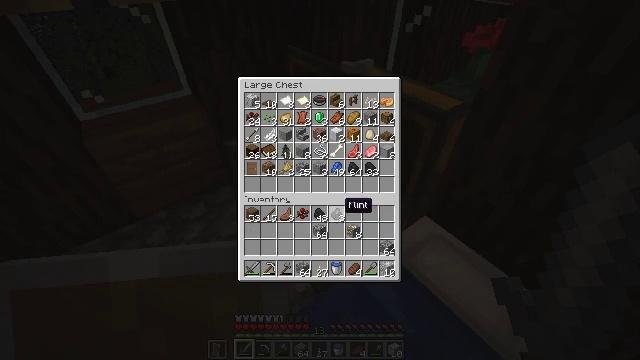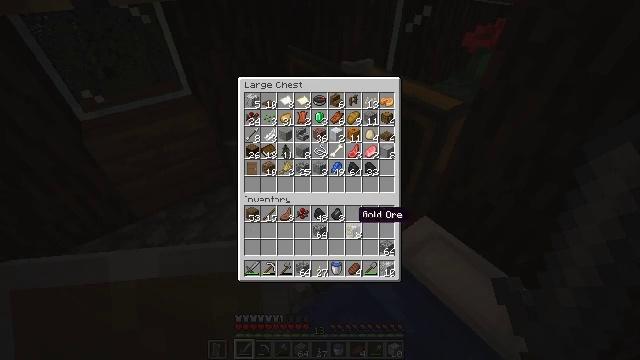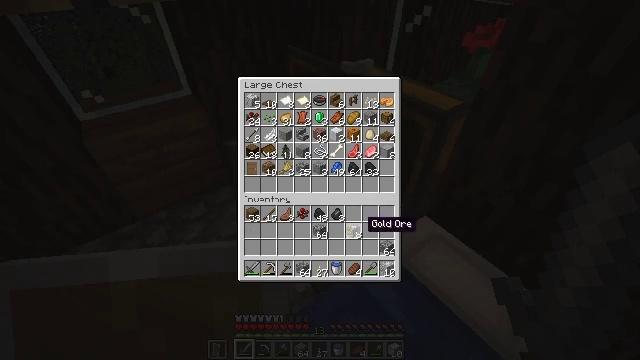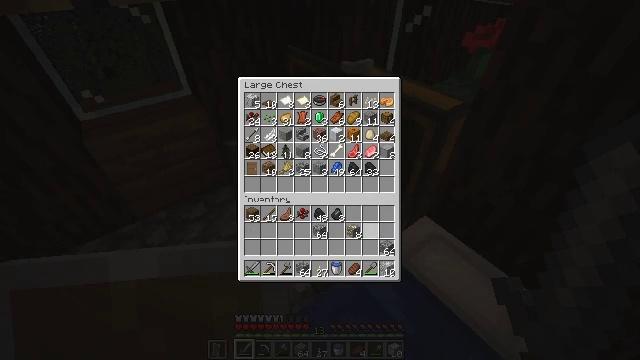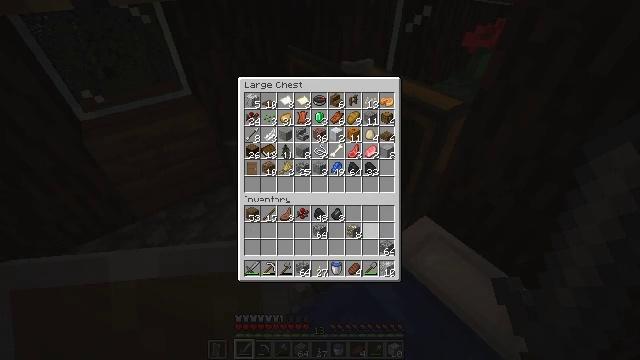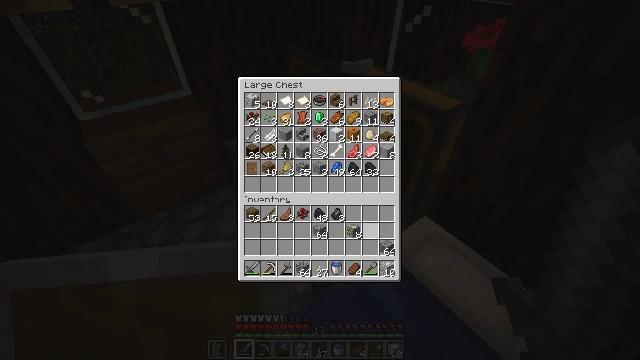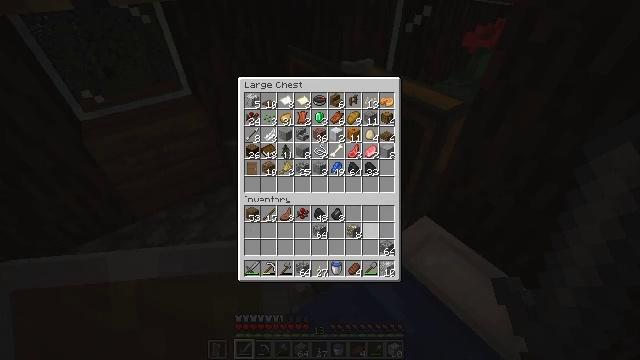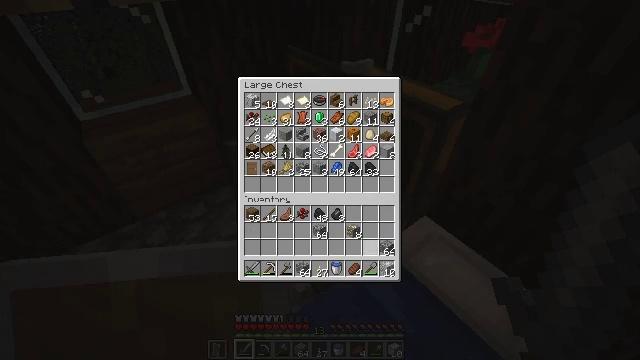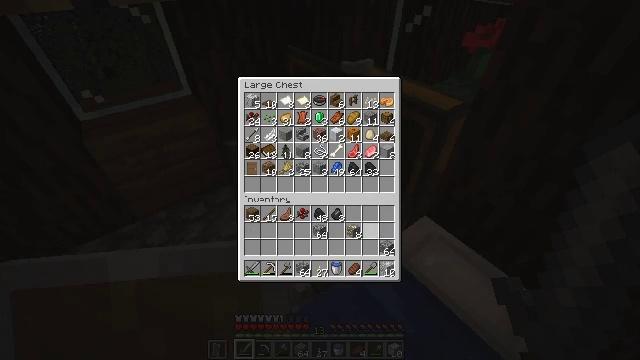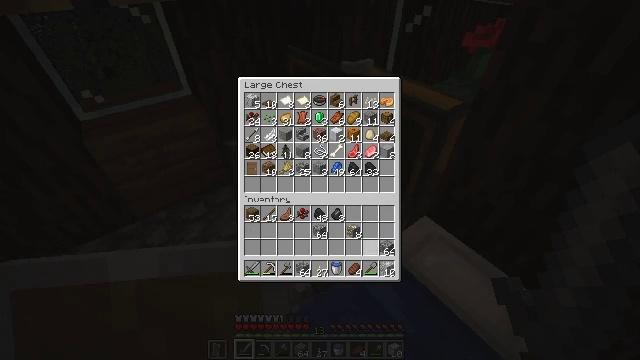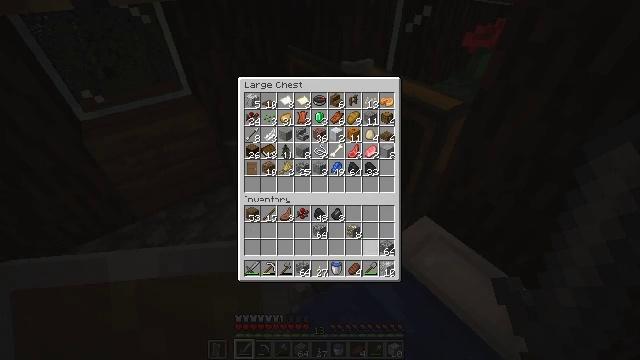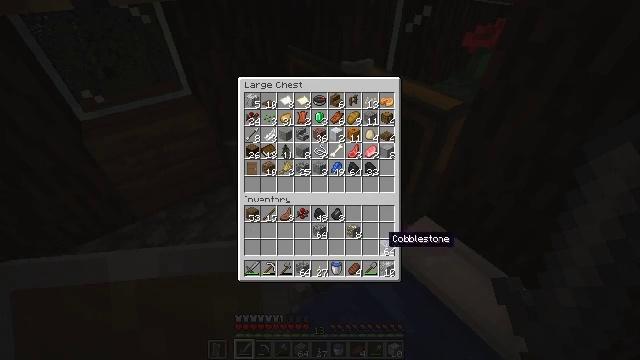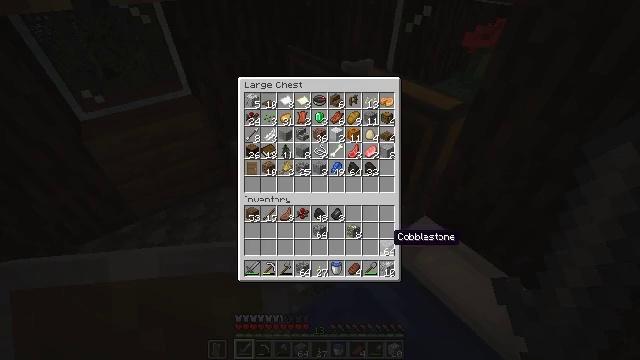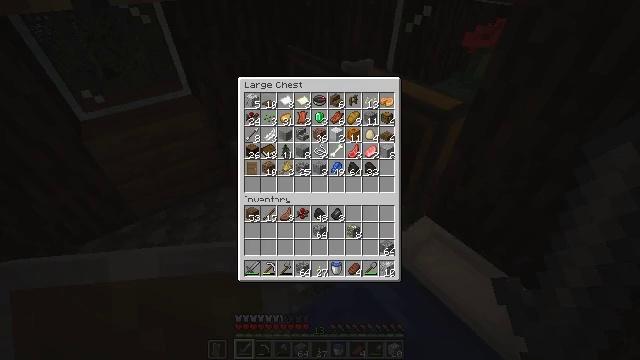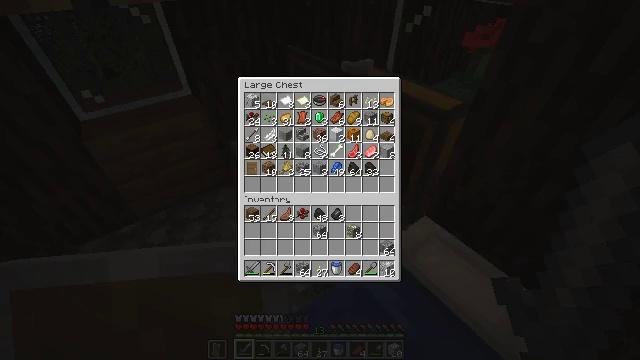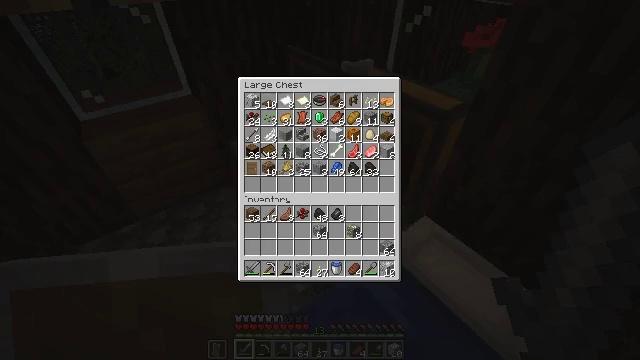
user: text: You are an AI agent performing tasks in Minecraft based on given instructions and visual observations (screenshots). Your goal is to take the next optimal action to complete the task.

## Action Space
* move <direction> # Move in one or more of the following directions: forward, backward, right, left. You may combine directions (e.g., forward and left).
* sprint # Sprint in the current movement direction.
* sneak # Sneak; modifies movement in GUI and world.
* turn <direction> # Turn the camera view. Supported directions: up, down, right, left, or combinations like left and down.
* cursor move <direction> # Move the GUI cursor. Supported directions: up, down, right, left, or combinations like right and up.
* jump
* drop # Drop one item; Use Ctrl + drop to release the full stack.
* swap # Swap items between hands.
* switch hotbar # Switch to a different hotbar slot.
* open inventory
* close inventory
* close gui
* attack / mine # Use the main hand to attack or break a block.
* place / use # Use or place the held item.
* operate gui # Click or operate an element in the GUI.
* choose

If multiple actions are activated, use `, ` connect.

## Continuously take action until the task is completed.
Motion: motion action
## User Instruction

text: Craft some cobblestone wall using the crafting table.
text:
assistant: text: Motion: cursor move right and down
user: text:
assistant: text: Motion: cursor move right and down
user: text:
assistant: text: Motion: no_op
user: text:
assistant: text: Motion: no_op
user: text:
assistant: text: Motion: no_op
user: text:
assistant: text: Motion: no_op
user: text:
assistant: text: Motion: cursor move down
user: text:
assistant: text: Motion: no_op
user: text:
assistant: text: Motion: cursor move down
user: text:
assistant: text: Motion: cursor move right
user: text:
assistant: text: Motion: no_op
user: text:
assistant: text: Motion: no_op
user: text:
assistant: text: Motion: cursor move right
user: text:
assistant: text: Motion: no_op
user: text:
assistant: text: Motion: no_op
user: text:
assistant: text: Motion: no_op
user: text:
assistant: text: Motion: close gui
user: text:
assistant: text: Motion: no_op
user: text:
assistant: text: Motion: no_op
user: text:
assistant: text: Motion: no_op
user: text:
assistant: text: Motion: no_op
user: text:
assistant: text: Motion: no_op
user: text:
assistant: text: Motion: no_op
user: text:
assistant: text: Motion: no_op
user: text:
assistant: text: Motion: no_op
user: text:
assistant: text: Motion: turn up
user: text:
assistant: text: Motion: no_op
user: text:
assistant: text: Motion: no_op
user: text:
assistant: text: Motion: use / place
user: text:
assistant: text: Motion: use / place